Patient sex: F
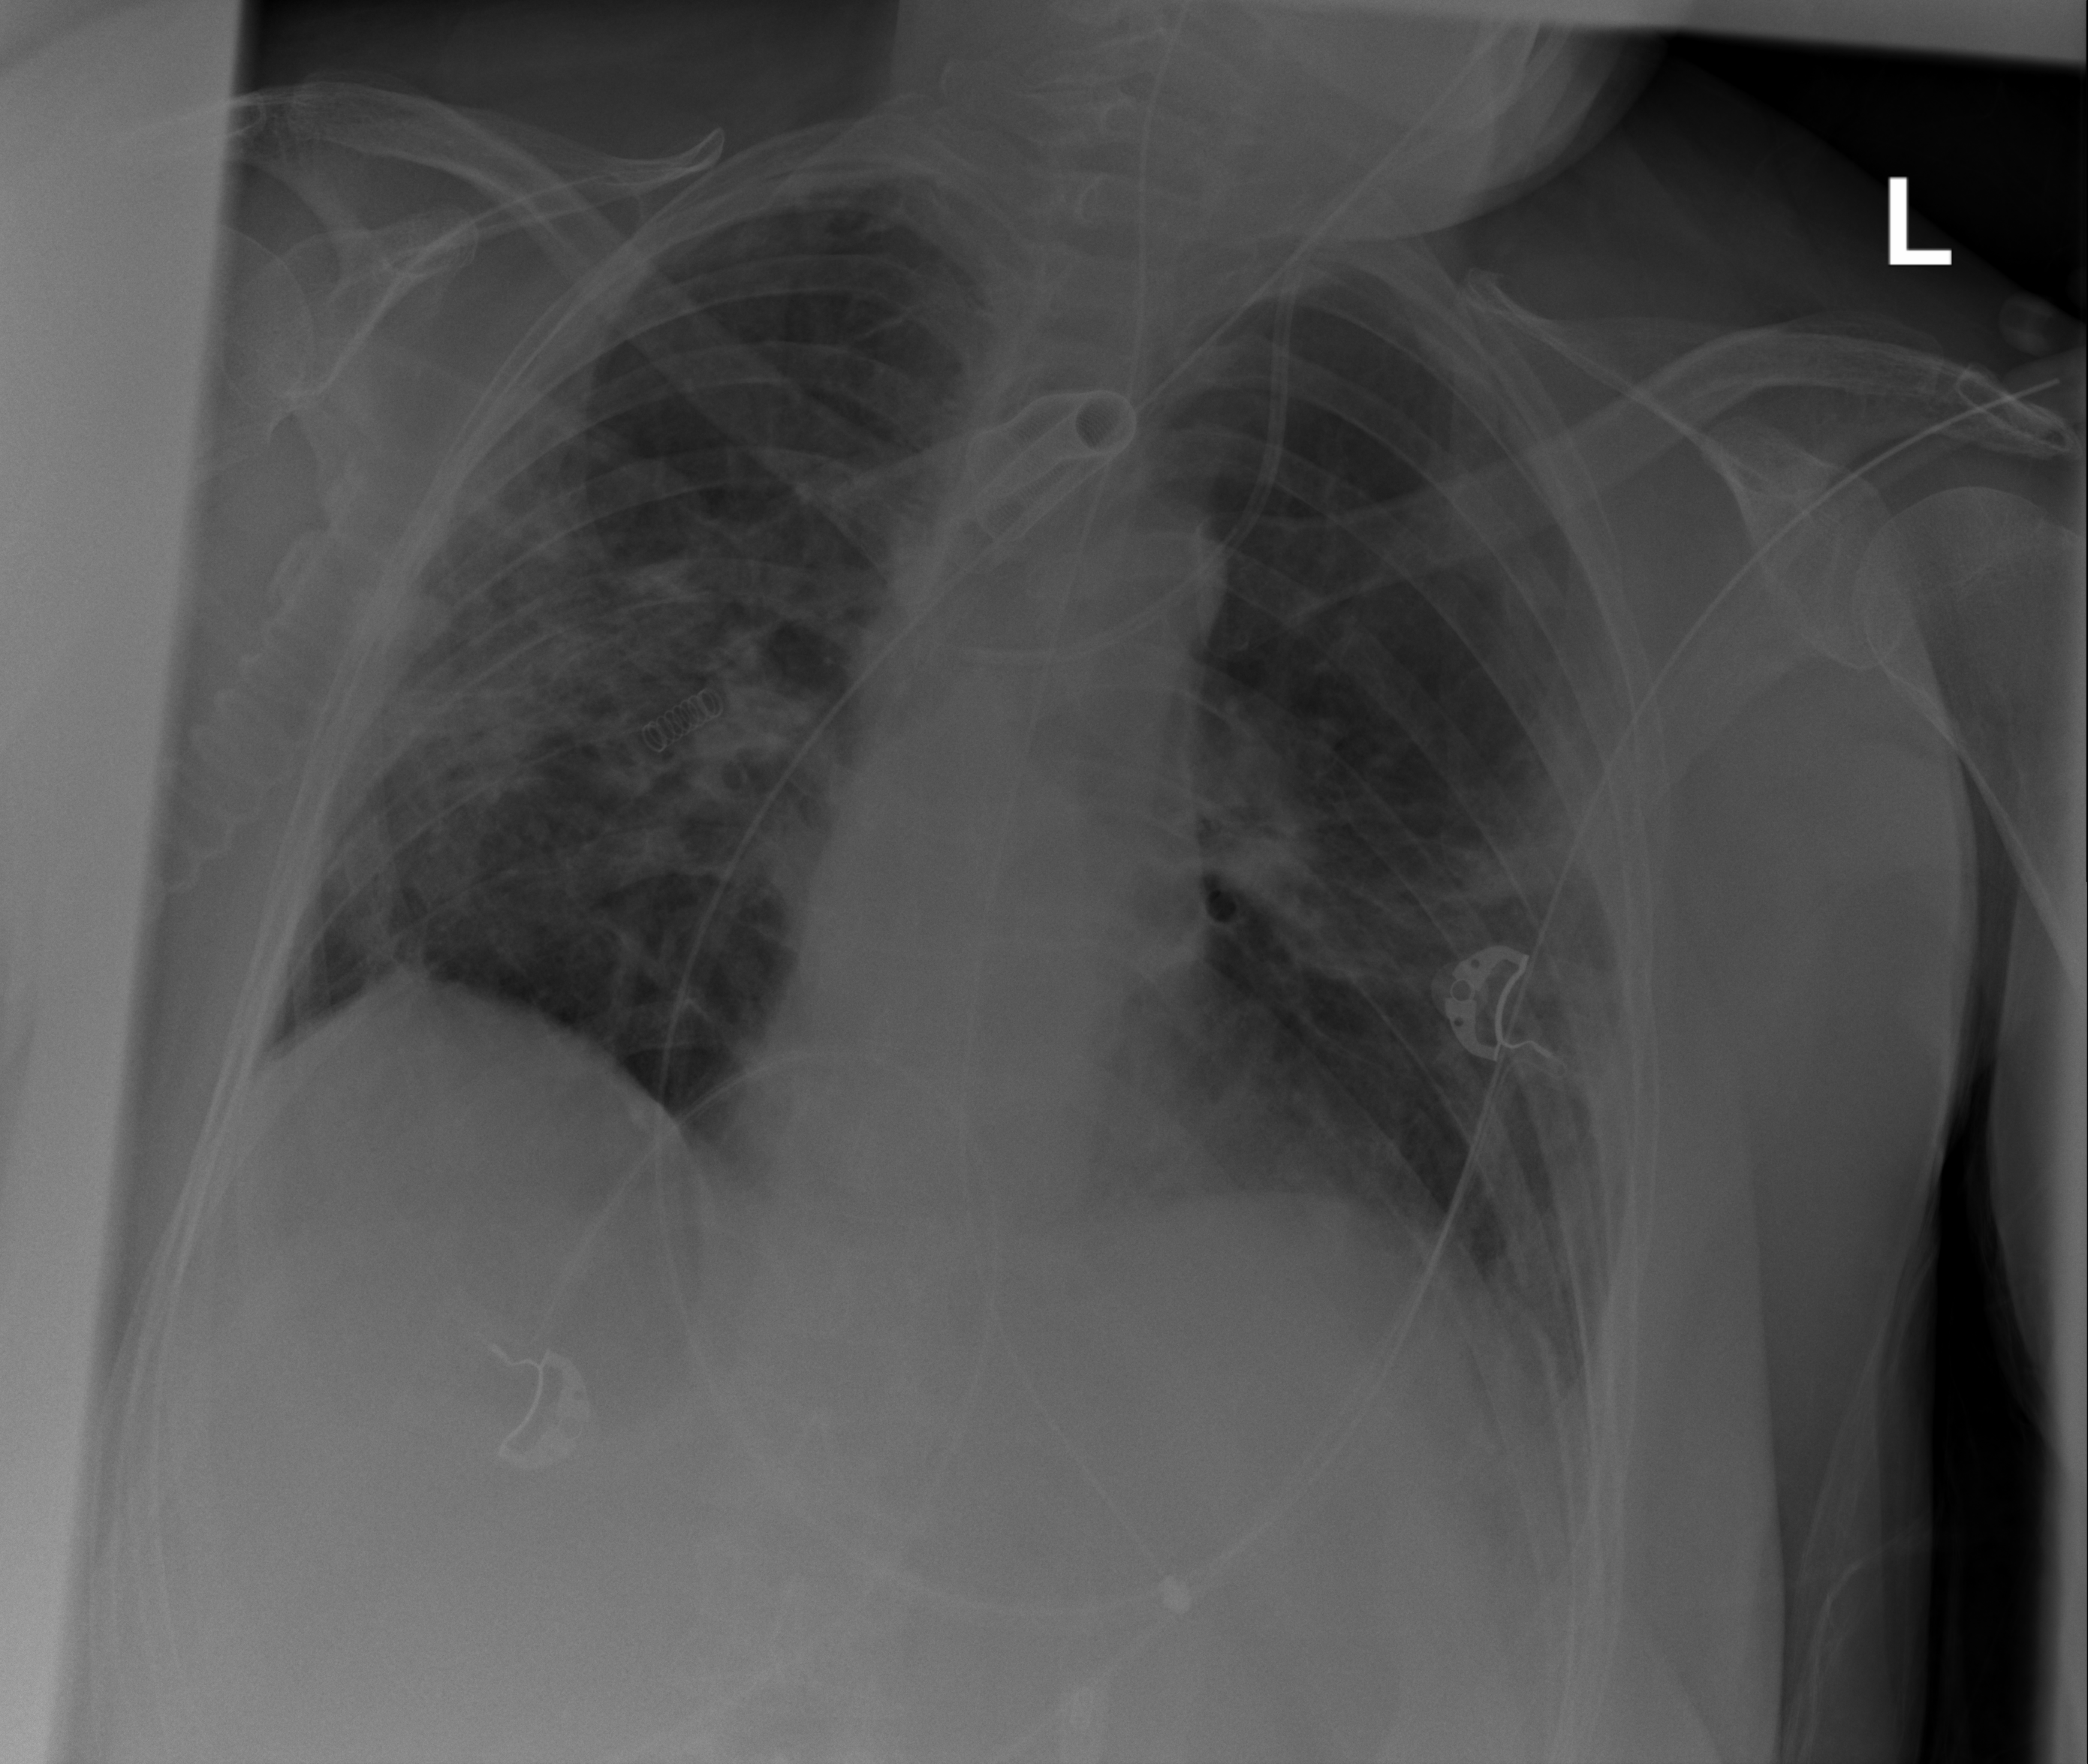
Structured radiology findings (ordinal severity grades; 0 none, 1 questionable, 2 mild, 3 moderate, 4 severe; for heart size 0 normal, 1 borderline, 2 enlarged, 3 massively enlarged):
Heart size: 0
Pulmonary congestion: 0
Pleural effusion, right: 0
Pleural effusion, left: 0
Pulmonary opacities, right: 3
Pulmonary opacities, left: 2
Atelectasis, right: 2
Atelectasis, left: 2